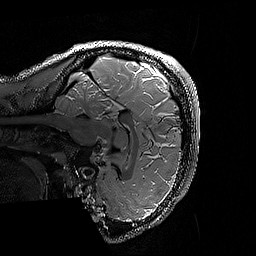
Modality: T2w
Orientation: sagittal
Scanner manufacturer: siemens
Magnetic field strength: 3 T
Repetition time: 3.2 s
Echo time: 0.428 s